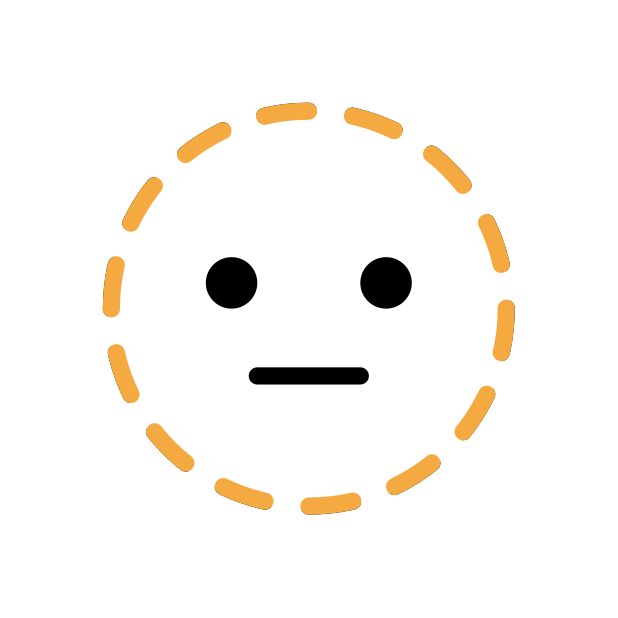
Emoji: 🫥
Name: dotted line face
Unicode: 0x1fae5